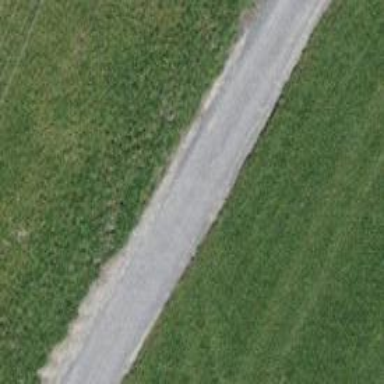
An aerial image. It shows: Paved track with grade3 tracktype.